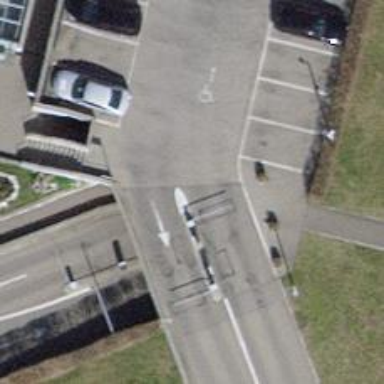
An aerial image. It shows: Set of steps on the road.